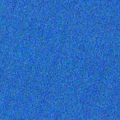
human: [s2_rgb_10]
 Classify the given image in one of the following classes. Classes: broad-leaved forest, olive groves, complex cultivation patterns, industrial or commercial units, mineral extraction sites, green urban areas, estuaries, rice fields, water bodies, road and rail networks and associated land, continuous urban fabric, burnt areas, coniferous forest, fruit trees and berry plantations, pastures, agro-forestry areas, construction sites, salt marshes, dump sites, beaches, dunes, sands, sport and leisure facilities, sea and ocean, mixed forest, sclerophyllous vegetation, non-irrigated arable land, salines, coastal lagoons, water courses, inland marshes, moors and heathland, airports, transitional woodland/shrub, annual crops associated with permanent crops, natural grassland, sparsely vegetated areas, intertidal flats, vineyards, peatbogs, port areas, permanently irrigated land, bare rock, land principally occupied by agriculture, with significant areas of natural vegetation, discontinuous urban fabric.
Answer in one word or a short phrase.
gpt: sea and ocean